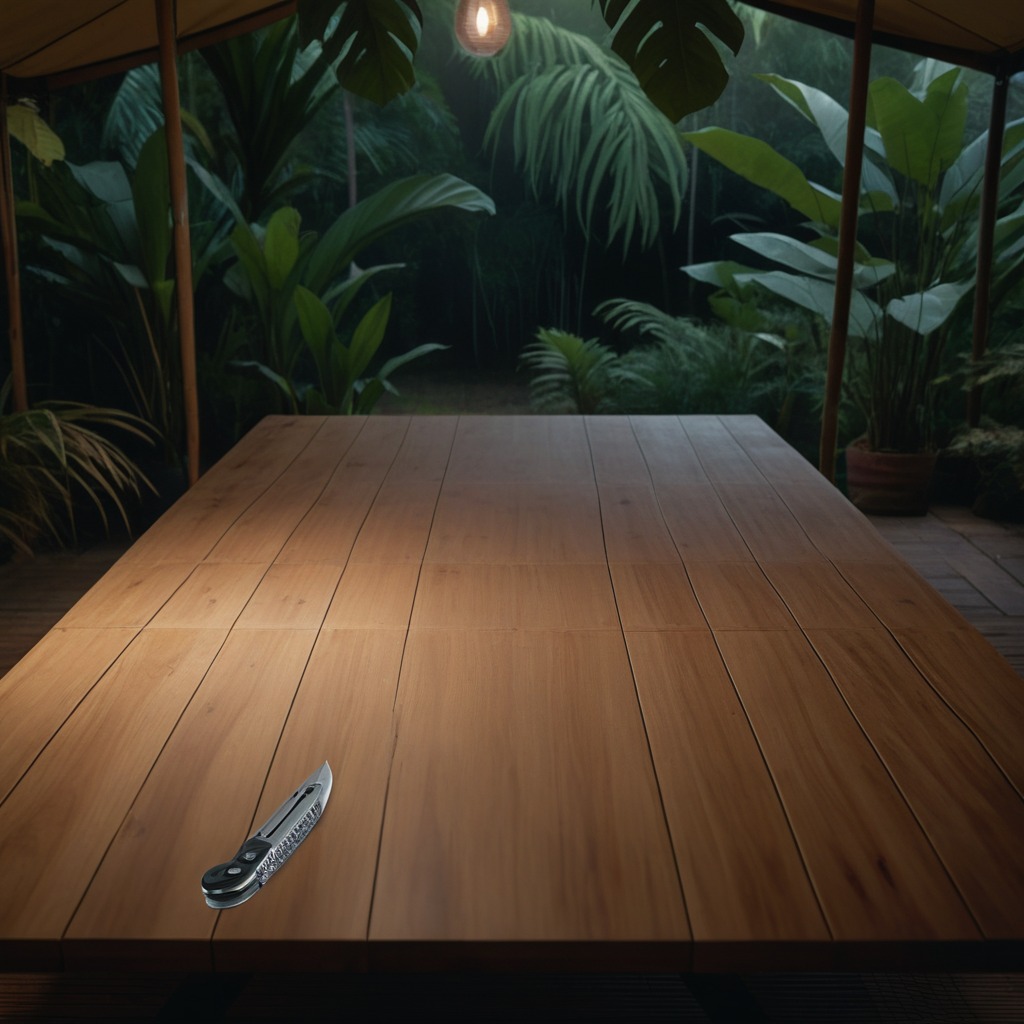
A utility knife is lying on a clean wooden table inside a jungle field workshop tent at night dim ambient light soft shadows worn but